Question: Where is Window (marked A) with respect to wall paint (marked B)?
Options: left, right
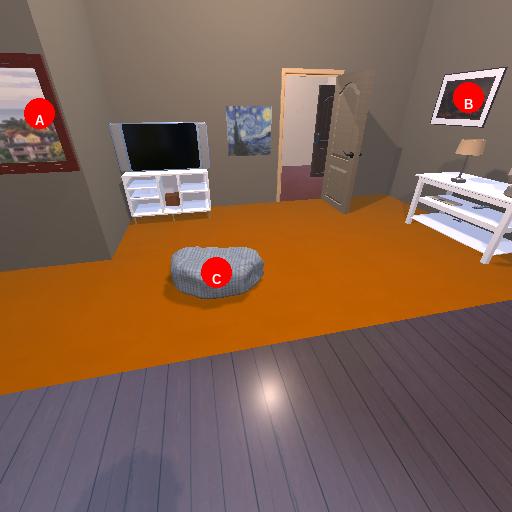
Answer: left